Aerial crown-view tile of a tropical tree (Barro Colorado Island, Panama), acquired 20250818:
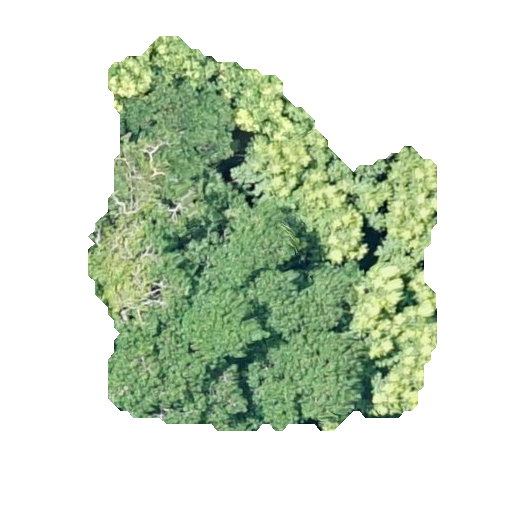
Species: Hura crepitans
GBIF accepted scientific name: Hura crepitans
Crown area: 148.1 m²